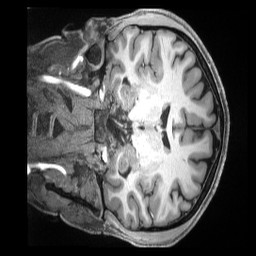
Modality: T1w
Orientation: coronal
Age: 25
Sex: male
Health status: ill
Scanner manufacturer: siemens
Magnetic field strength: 3 T
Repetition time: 2.5 s
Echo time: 0.00181 s